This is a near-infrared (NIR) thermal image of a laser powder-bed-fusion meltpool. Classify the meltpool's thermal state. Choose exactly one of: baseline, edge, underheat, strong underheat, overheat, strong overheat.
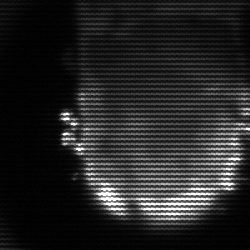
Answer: baseline